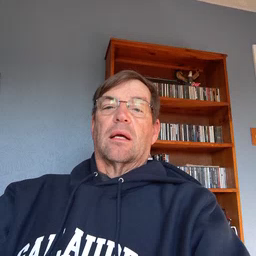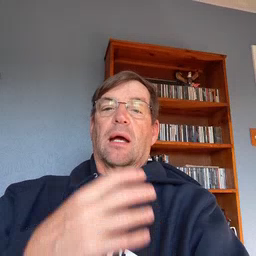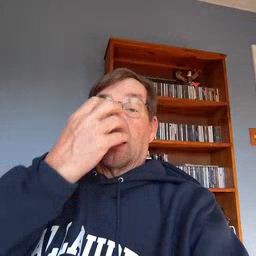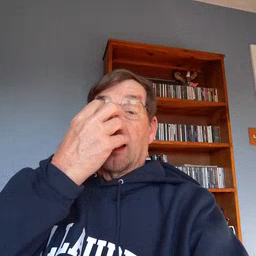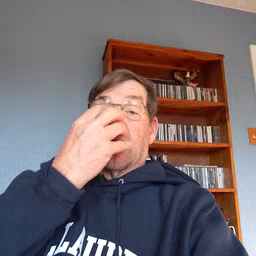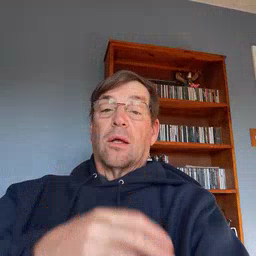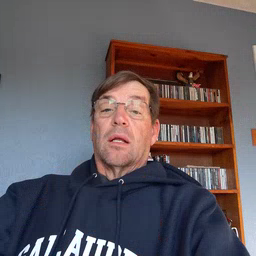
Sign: clown